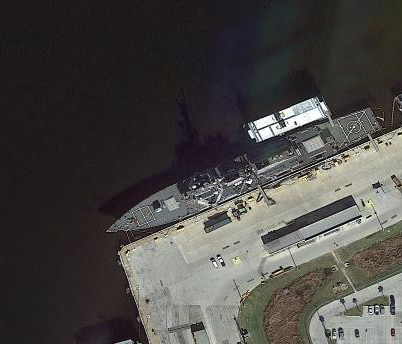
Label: Arleigh_Burke-class_destroyer